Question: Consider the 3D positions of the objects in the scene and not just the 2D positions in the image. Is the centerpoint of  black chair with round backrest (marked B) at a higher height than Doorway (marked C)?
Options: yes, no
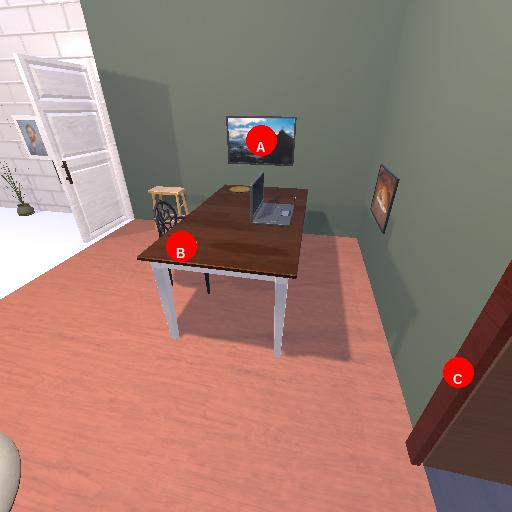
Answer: yes